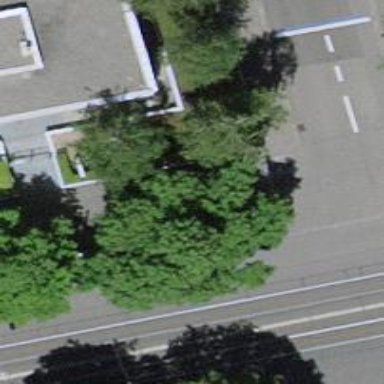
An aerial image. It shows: Avenue lined with deciduous broadleaved trees.